Question: Quick question.
Does anyone know for a work-arround or fix for my problem:

The issue is that because of the line-height on the paragraph the start and bottom of the paragraph have some white space. In the example given above it's about 4px. But I do not want to edit my margins on other elements. For example, 40px margin would be 36px.
So does anyone know a good workarround for this?
I did find the css pseudoelement first-line: <URL>
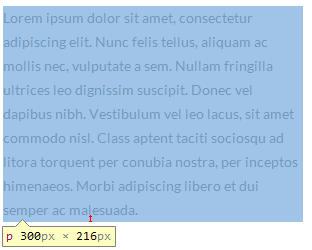
Answer: I would approach this problem differently thank looking for a last line pseudo element.
If you are going to have some more content after the paragraph you can style this to move upwards closer to the last line of text.
For an idea of what i mean please see here -> <URL>
In response to your comment saying "keeping your style sheets as clean as possible" should you not be looking at creating a functional style sheet over a nice looking one? You can always clean up the style sheet after the build phase.
You are going to need to use negative margin for this. There is no way around it that will be cross browser capable.